Question:
I have set the milliseconds to <PHONE> in the constructor which translates to Sun, 26 Jan 2014 22:00:00. But as shown in the screenshot I keep getting 1970-01-16. What's going wrong here?
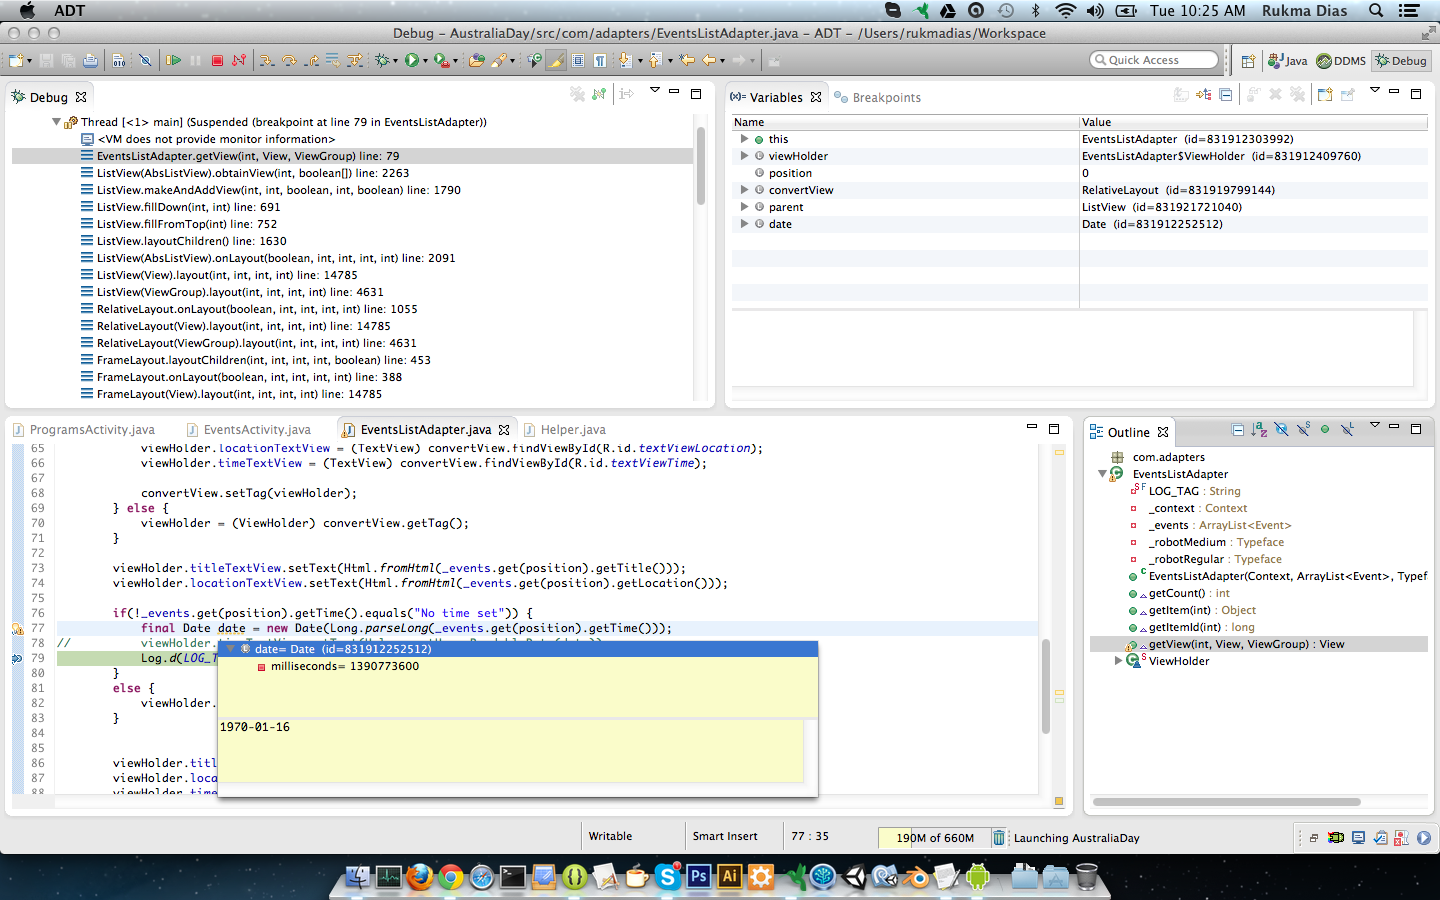
Answer: No it doesn't.
<PHONE> does; milliseconds are seconds * 1000.
- <URL>